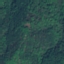
Label: Forest